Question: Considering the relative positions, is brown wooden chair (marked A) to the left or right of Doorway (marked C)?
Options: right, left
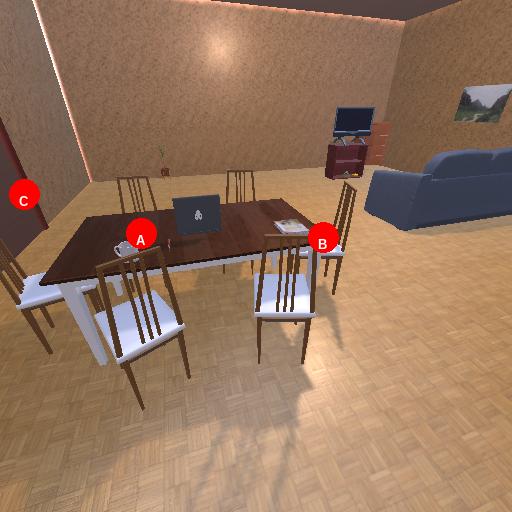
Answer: right